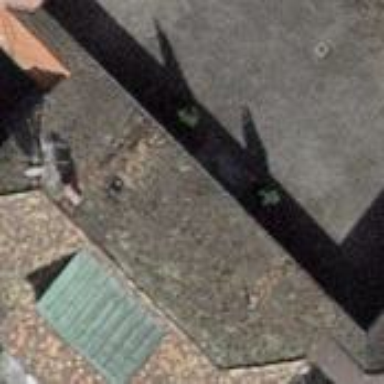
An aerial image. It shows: View of roof of building.